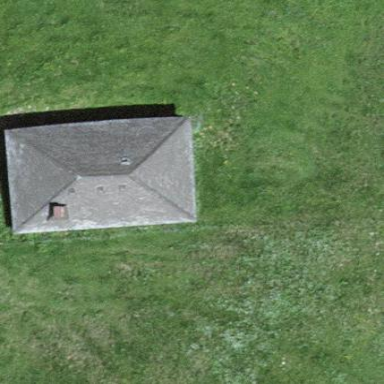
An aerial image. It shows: Cabin is depicted in the image.